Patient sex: M
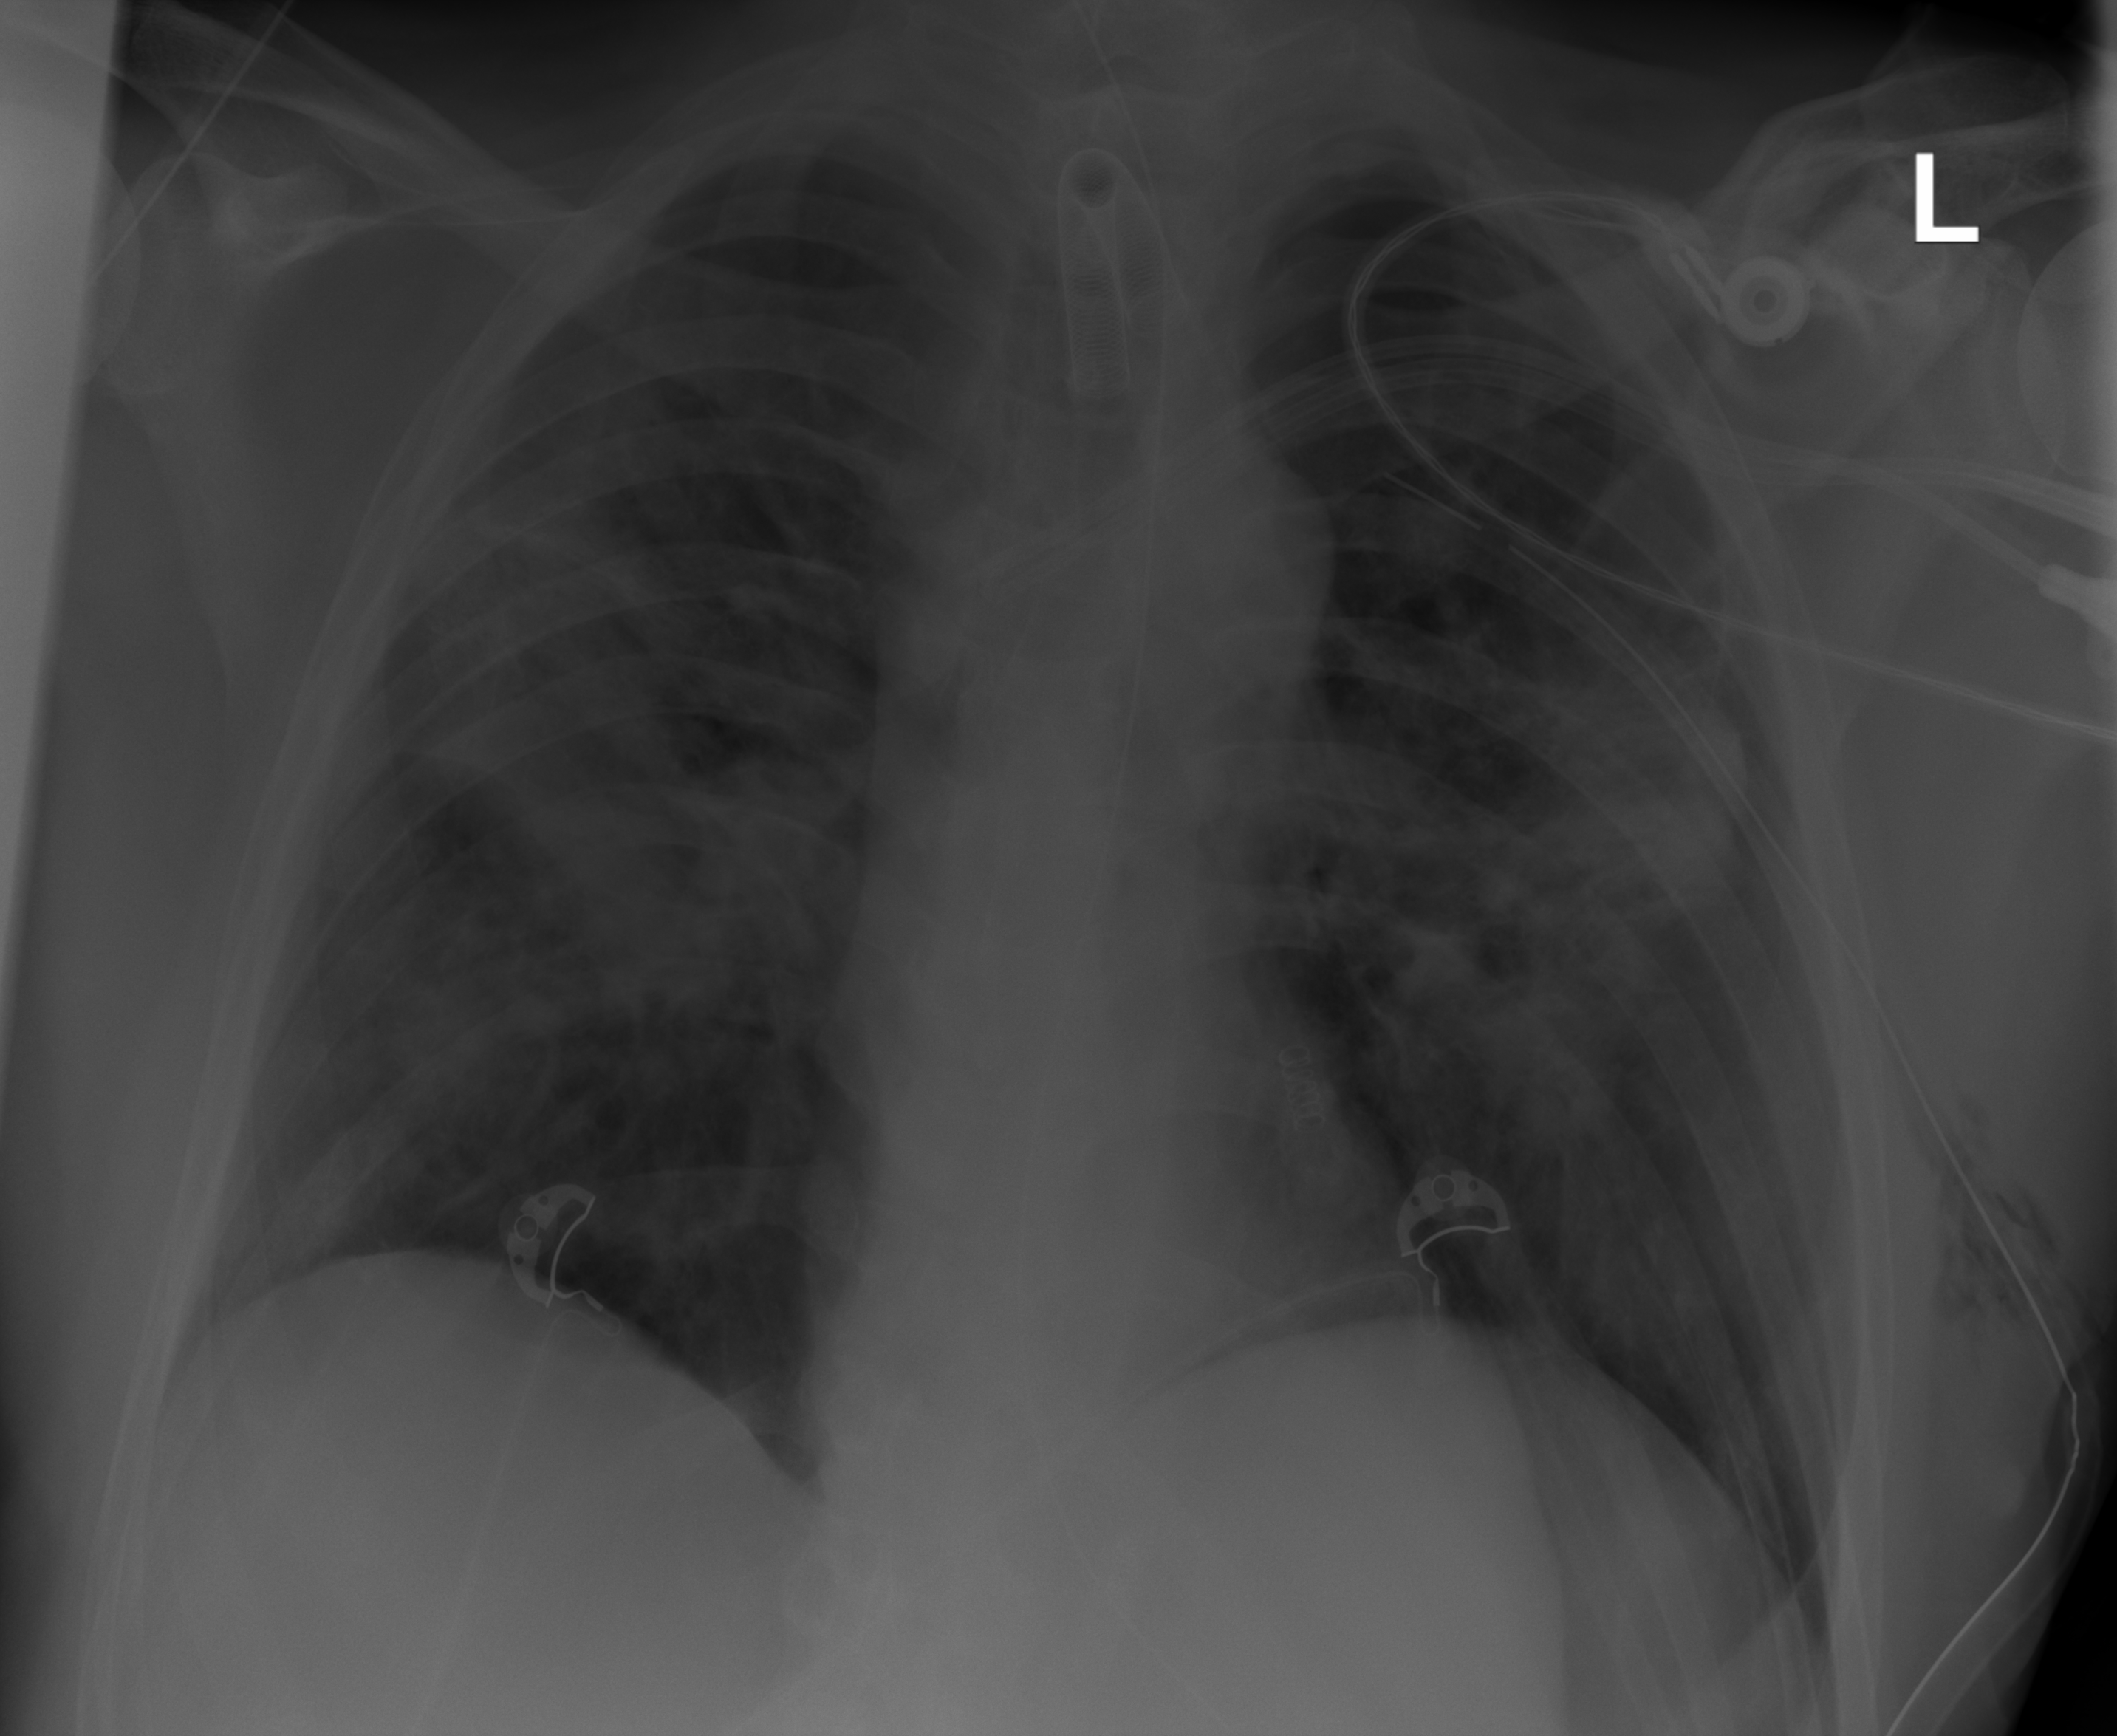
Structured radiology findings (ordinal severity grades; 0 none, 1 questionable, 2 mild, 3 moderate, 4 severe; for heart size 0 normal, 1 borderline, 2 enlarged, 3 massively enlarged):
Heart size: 0
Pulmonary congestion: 0
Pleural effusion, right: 0
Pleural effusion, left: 0
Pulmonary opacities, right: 3
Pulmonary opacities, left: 3
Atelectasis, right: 2
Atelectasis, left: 2